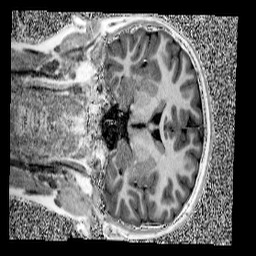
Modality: UNIT1
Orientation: coronal
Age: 11
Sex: male
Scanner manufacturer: siemens
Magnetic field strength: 3 T
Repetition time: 4 s
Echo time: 0.00299 s